Aerial crown-view tile of a tropical tree (Barro Colorado Island, Panama), acquired 20240611:
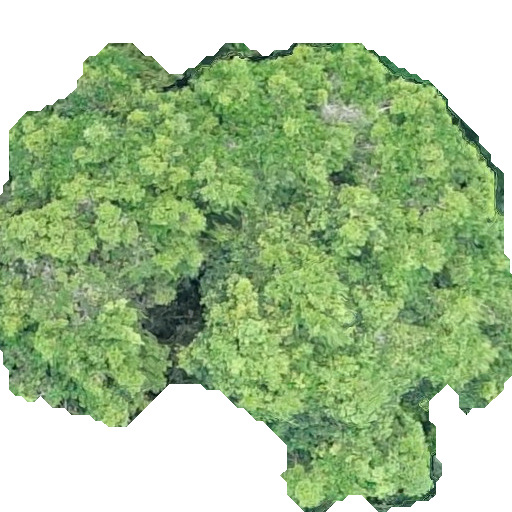
Species: Brosimum alicastrum
GBIF accepted scientific name: Brosimum alicastrum
Crown area: 288.924 m²